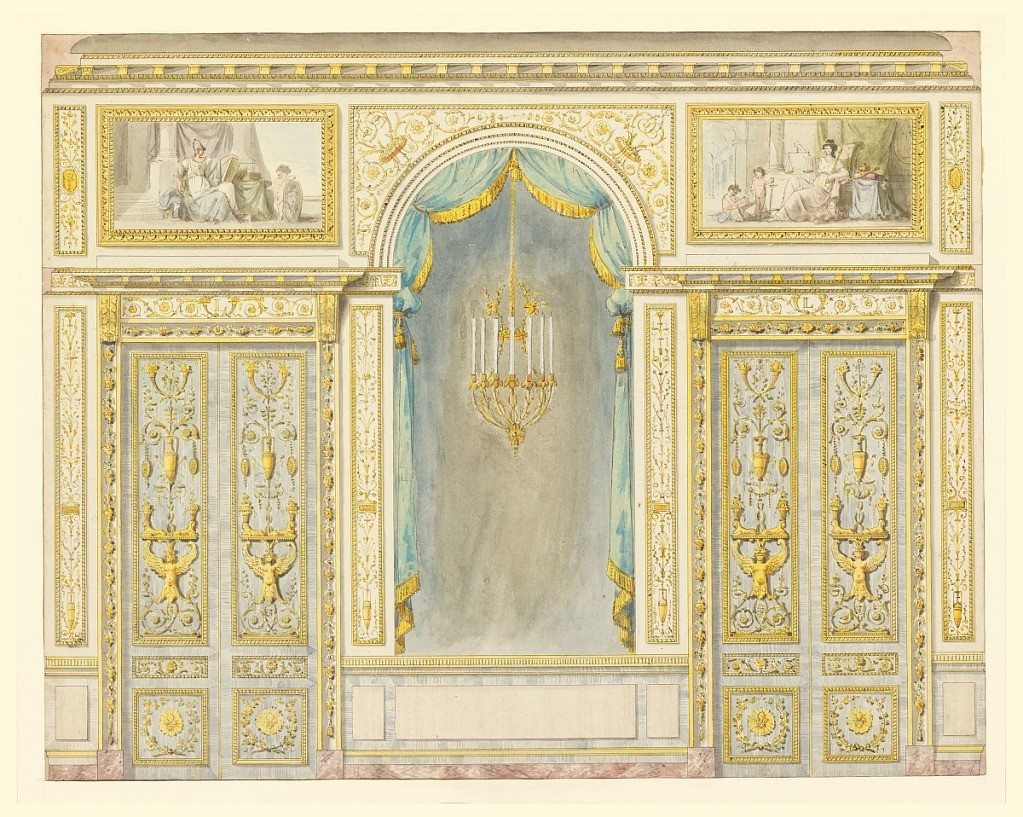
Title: Design for the Wall Decoration for Marie-Antoinette's Apartment at Fontainebleau Palace
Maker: Jean-Siméon Rousseau, 1747 – 1820
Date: ca. 1780
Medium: Pen and black ink, brush and watercolor, white gouache on off-white paper
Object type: Drawing
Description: An elevation of a wall.  At the center, an arch rising from a dado, is flanked by two folding doors with decorative panels.  The arch is lined inside by a draped curtain.  A chandelier is suspended at the center of the arch.  A panel with a painting is placed above each door.  The scenes in the paintings show Prudence and Justice.